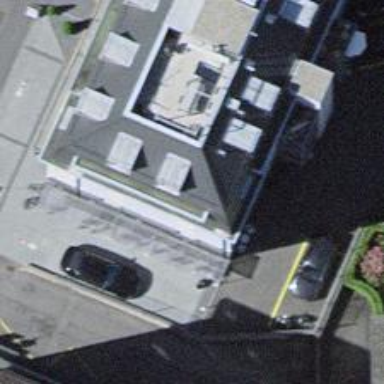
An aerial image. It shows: Beauty shop.